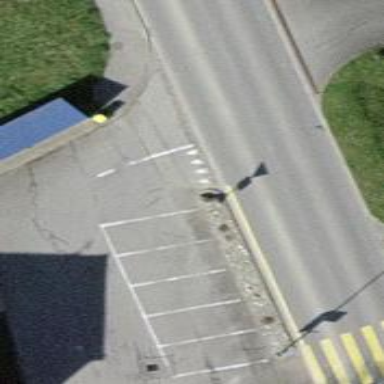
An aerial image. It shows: Road with "give way" sign.